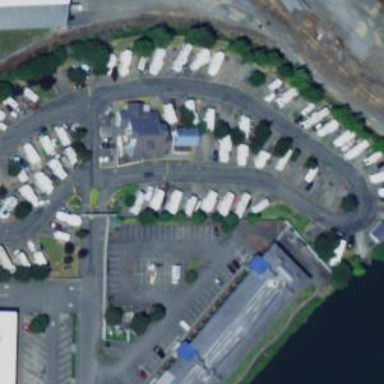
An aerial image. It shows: Caravan site for tourism.